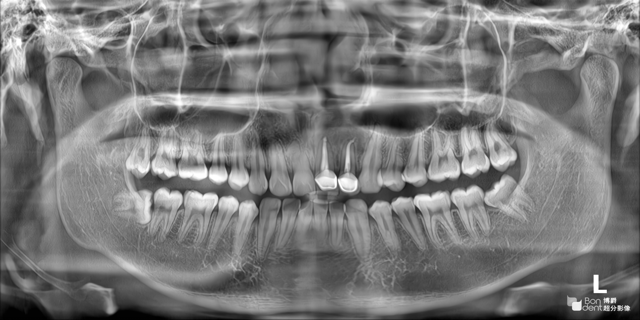
adult